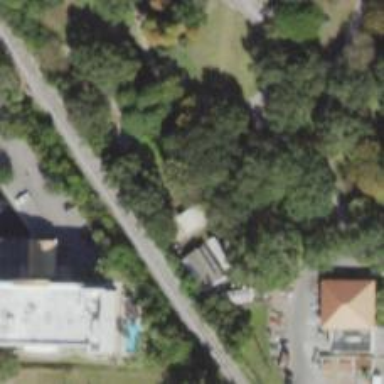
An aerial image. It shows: Miniature railway in service yard.